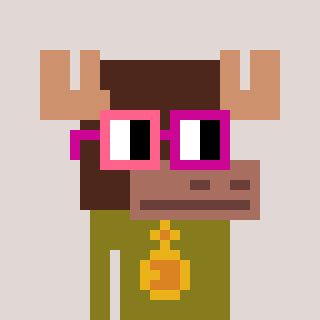
a pixel art character with square pink and red glasses, a moose-shaped head and a gunk-colored body on a warm background